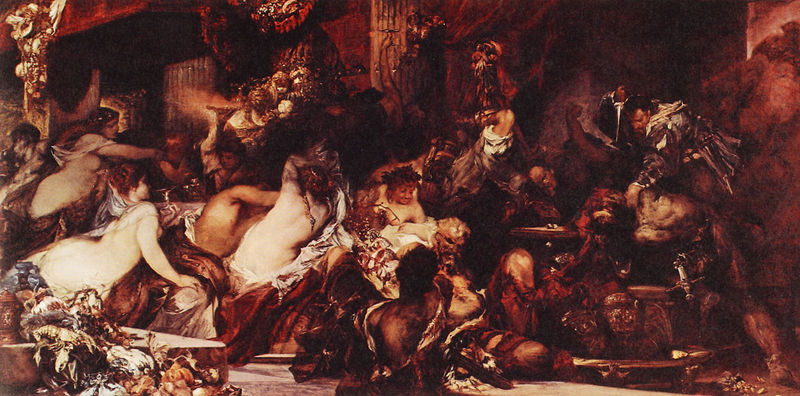
Titel: Die Pest in Florenz (3 Teile)
Institution: Schweinfurt, Sammlung Georg Schäfer
Schlagwörter: gemälde, kampf, nackt, weiß, frauen, blumen, braun, frau, kleider, männer, rücken, rot, tuch, gelage, messer, mord, tod, gewand, engel, liegen, essen, füllig, vorhänge, nackte, nakt, kranz, orgie, bacchus, gemenge, elfen, stechen, übereinander